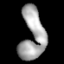
Tissue: lung
Cell type: Endothelial cells
Senescence score: 0.6606
Nuclear area (px): 1150
Mean DAPI intensity: 164.941